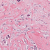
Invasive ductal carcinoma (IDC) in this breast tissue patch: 1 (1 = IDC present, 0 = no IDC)